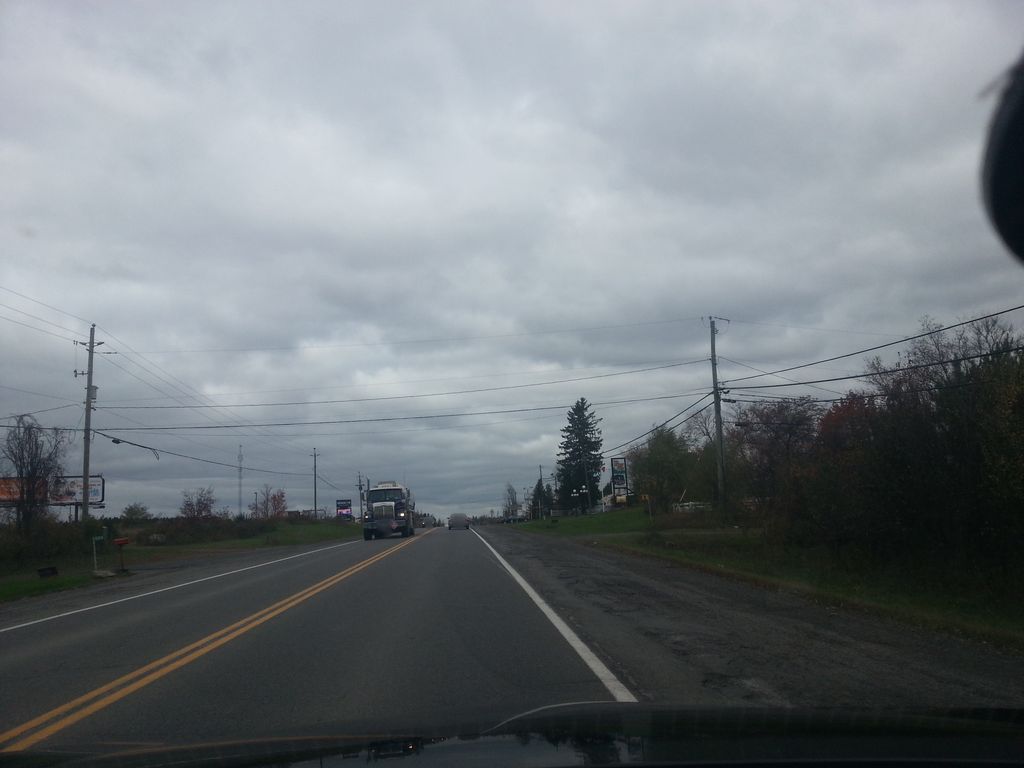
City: ottawa-gatineau